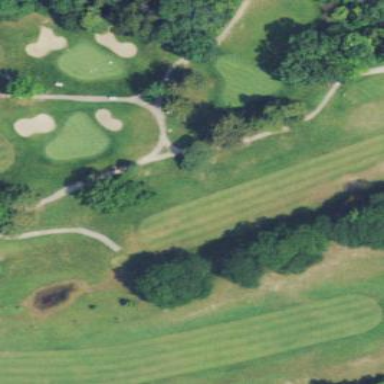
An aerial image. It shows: Golf fairway in the image.